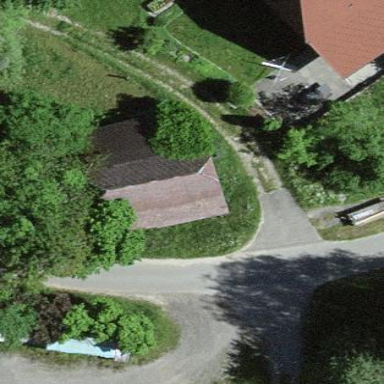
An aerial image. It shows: Rural barn.